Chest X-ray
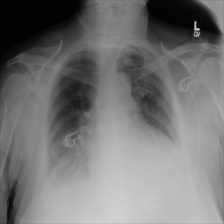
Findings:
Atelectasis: positive
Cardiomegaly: negative
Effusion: negative
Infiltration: negative
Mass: negative
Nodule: negative
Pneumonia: negative
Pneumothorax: negative
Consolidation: positive
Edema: negative
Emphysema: negative
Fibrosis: negative
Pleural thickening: negative
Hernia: negative